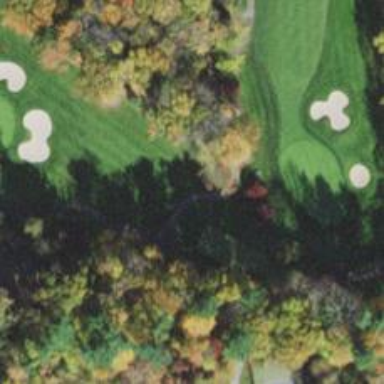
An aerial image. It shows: Path used for both walking and golf.